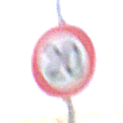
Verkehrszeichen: Geschwindigkeit20
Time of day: Midday
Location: Roofed (Beach)
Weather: Overcast
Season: NotSpecified
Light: Natural